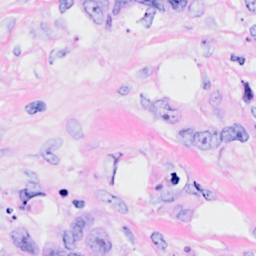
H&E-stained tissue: Breast